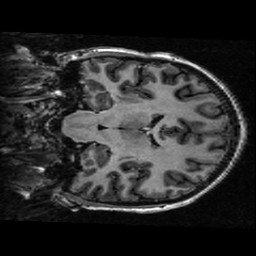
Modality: T1w
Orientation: coronal
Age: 19
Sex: female
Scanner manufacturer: ge
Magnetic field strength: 3 T
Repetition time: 0.01144 s
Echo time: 0.005012 s